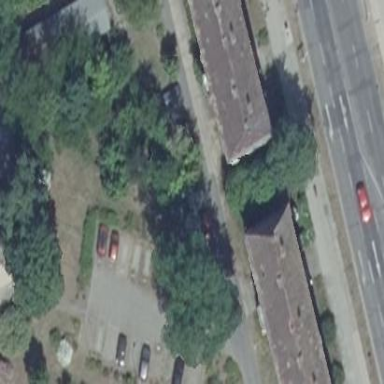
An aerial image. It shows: Parking area with grass paver surface.